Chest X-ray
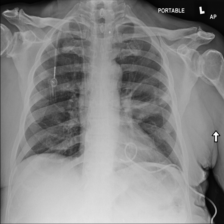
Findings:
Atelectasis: negative
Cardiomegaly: negative
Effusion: negative
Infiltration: negative
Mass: negative
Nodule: negative
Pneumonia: negative
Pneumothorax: negative
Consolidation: negative
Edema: negative
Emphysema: negative
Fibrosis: negative
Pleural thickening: negative
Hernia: negative